Question: I have a simple query:-
'''
SELECT *
FROM dbo.NGPCostPosition
'''
That returns the below data:-

I want to try and display a total cost for just the current month while still having access to all other data so maybe a new column called current month that would only be populated by items that fall into that category?
What is the best way to do this?
All advice welcome and appreciated.
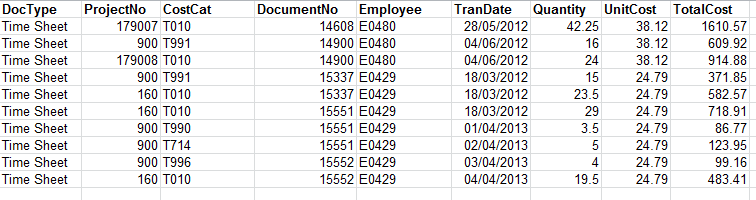
Answer: This should add an extra column to the query just showing current month total costs.
'''
SELECT
*,
CASE
WHEN
DATEPART(MOTNH, TranDate) = DATEPART(MONTH, GETDATE()) AND
DATEPART(YEAR, TranDate) = DATEPART(YEAR, GETDATE())
THEN TotalCost
ELSE 0
END CurrentMonthCost
FROM dbo.NGPCostPosition
'''